Interaction volume radius: 5 \u00c5
Interaction volume height: 40 \u00c5
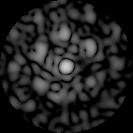
Disorder parameter: 0.6599